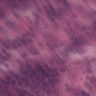
Metastatic tissue present: no